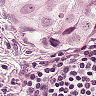
Metastatic tissue present: yes